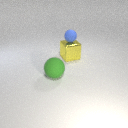
large green rubber sphere in front of large yellow metal cube